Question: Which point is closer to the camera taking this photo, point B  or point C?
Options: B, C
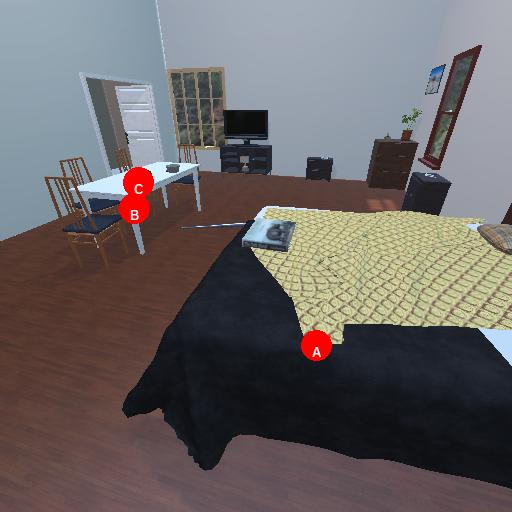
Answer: B